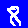
Digit: 8